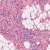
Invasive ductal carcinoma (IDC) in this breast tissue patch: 1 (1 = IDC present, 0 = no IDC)